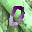
Label: 0